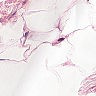
Metastatic tissue present: no